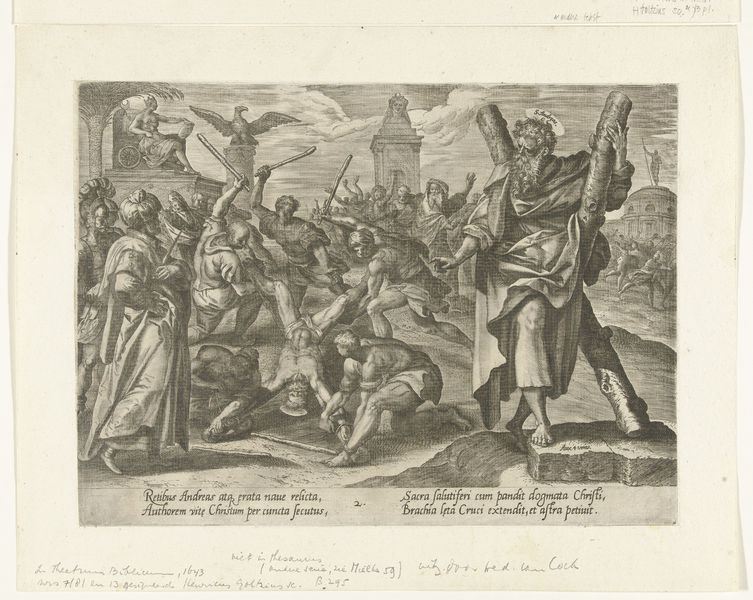
Titel: Het martelaarschap van Andreas
Künstler: Hendrick Goltzius
Standort: Amsterdam
Institution: Rijksmuseum
Schlagwörter: adler, himmel, kampf, wolken, säule, turm, statue, schrift, rad, schlacht, kreuz, druck, stich, knüppel, herrscher, wappen, heiligenschein, statuen, kreuzigung, turban, erschlagen, sphinx, andreaskreuz, selene, vierteilen, luna, andres, lynchen